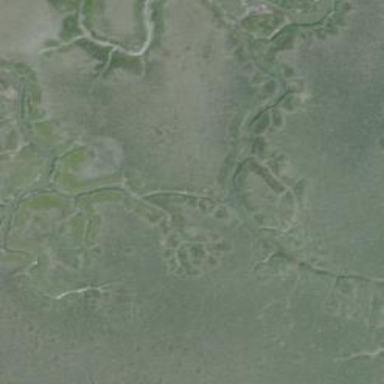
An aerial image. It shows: Tidal wetland characterized by saltmarsh vegetation.